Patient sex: M
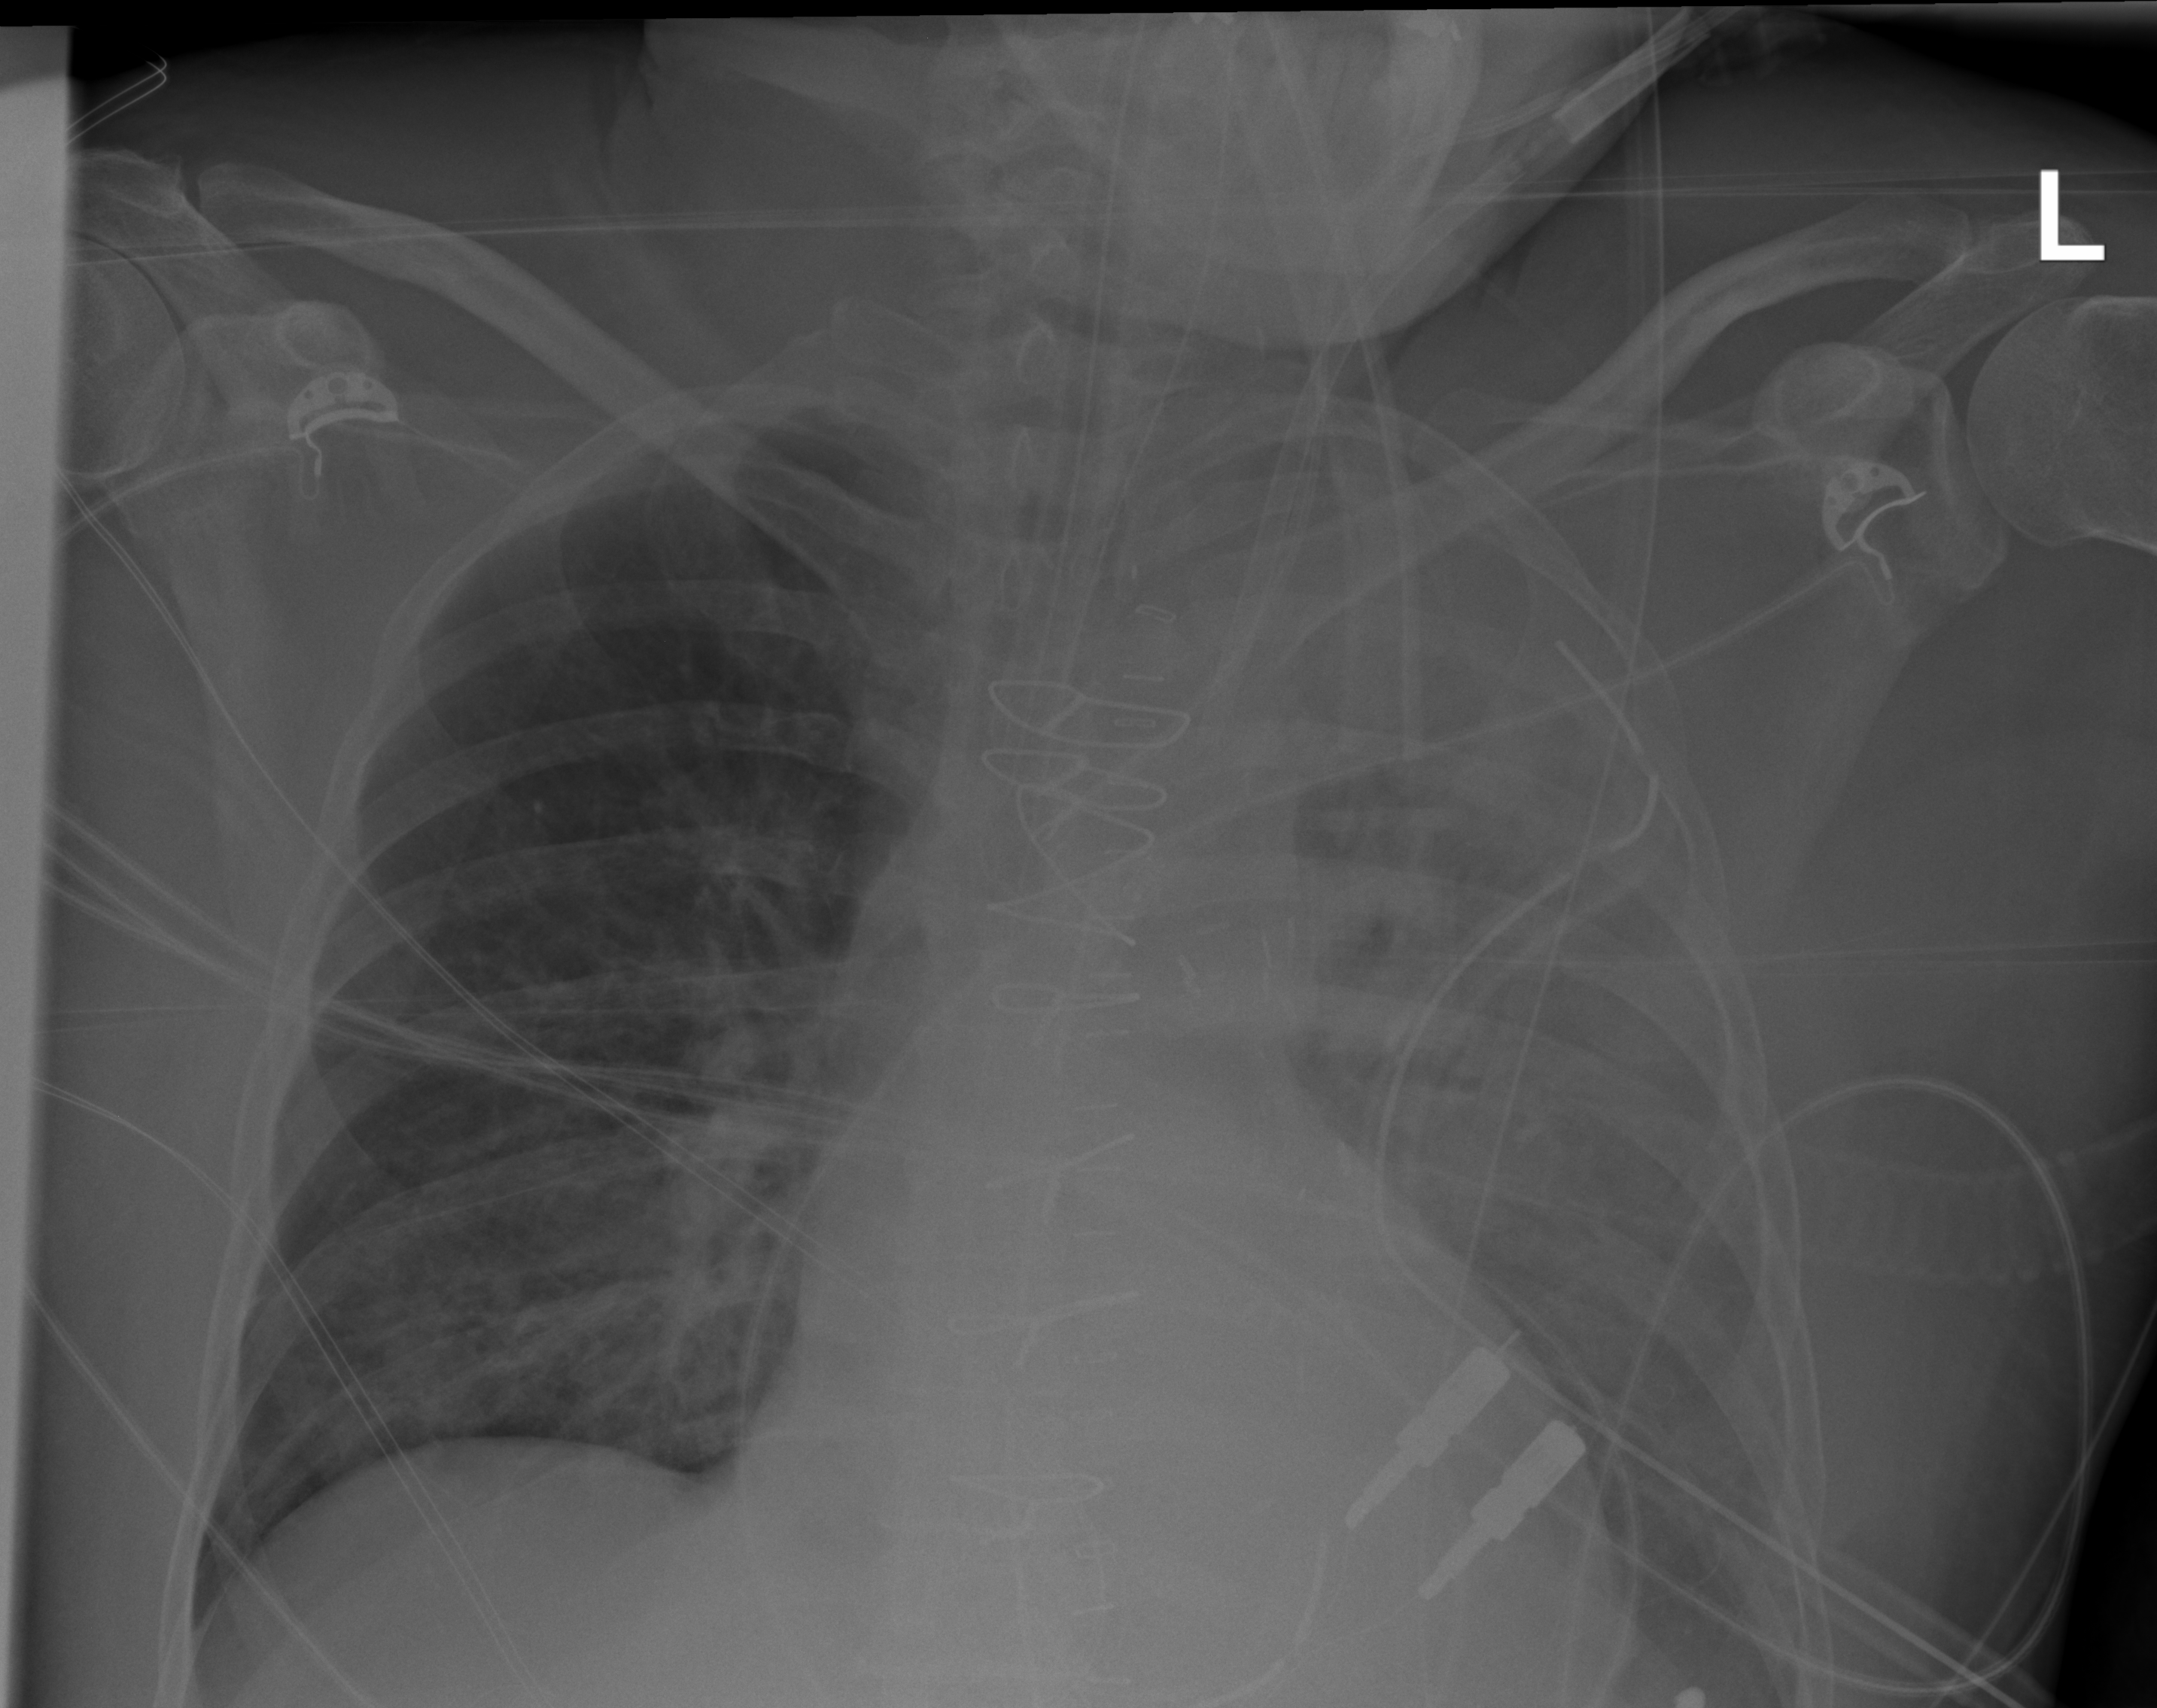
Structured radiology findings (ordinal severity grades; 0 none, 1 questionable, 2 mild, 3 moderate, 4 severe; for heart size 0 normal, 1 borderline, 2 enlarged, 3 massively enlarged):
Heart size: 1
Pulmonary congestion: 0
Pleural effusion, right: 0
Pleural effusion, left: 3
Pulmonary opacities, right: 2
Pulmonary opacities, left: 1
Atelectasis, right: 2
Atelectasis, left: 3